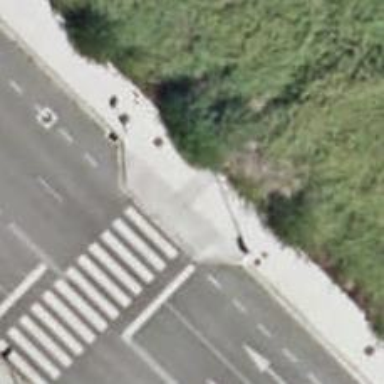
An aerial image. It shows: Sidewalk.